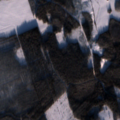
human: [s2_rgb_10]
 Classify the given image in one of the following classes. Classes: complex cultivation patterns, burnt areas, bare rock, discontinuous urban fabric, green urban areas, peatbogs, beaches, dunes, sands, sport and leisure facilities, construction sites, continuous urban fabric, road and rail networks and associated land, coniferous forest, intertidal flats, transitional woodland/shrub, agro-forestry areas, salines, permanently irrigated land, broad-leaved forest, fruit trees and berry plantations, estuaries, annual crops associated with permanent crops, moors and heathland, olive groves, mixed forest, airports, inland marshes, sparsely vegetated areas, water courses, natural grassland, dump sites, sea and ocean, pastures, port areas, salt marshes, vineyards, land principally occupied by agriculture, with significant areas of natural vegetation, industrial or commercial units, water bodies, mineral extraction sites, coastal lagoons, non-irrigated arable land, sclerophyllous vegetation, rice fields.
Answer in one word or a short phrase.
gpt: non-irrigated arable land, land principally occupied by agriculture, with significant areas of natural vegetation, coniferous forest, mixed forest